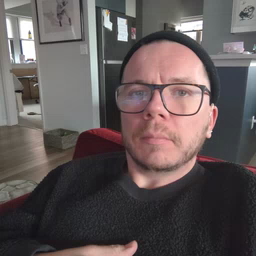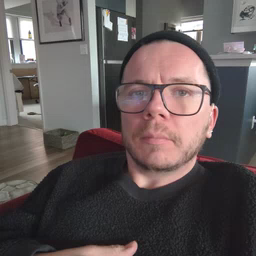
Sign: now